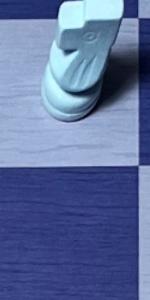
Label: Empty